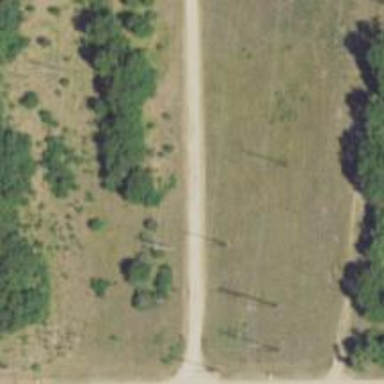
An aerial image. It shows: Power pole.